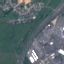
Label: Highway